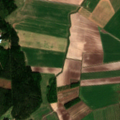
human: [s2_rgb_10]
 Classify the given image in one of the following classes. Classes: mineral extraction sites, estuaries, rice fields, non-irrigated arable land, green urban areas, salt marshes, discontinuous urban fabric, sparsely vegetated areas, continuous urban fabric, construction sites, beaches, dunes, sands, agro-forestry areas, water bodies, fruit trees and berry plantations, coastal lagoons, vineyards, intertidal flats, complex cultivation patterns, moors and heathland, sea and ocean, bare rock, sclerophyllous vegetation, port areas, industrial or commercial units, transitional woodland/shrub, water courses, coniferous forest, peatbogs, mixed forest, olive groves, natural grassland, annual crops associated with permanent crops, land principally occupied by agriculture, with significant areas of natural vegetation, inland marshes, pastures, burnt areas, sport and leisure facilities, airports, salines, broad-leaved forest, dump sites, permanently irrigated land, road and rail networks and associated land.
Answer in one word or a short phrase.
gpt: non-irrigated arable land, land principally occupied by agriculture, with significant areas of natural vegetation, coniferous forest, mixed forest